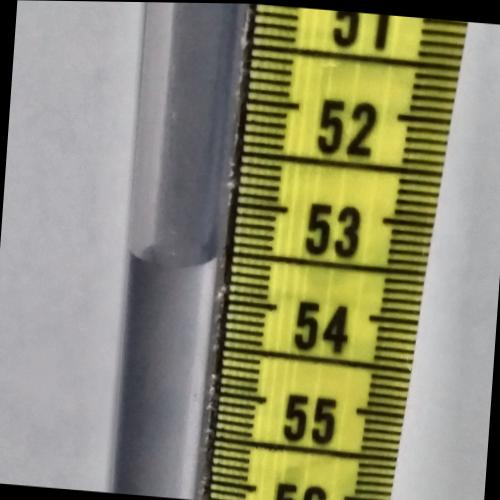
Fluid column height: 53.6 cm